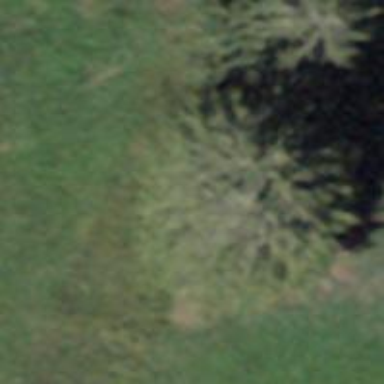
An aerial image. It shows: Row of trees in natural setting.